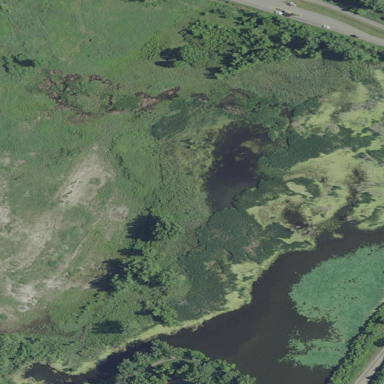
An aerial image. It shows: Marsh wetland.